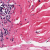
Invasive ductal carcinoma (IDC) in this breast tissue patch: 1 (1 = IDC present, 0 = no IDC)